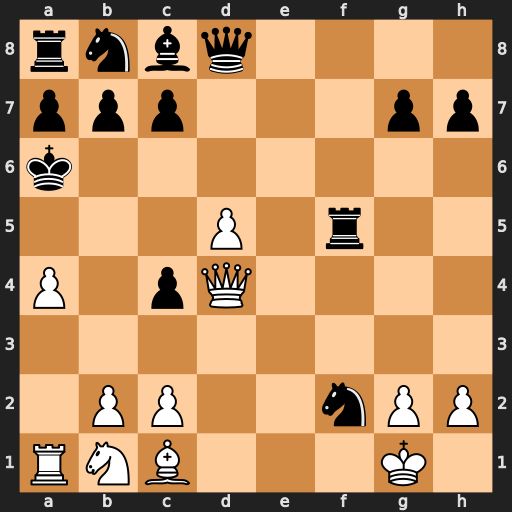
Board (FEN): rnbq4/ppp3pp/k7/3P1r2/P1pQ4/8/1PP2nPP/RNB3K1
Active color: w
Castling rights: -
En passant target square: -
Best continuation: Qxc4+ b5 Qxb5#